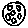
Label: moon